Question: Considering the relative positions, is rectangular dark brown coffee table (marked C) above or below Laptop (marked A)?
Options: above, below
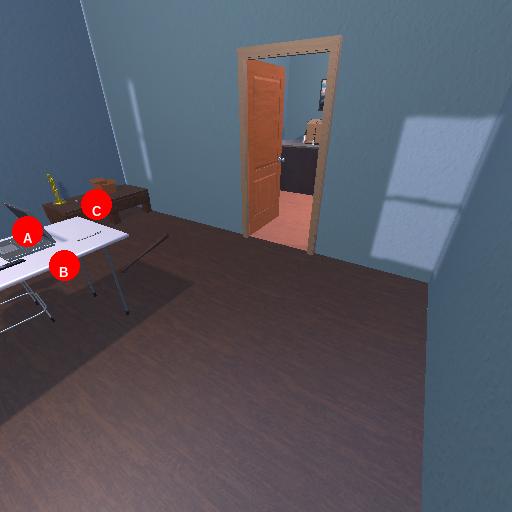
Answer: above